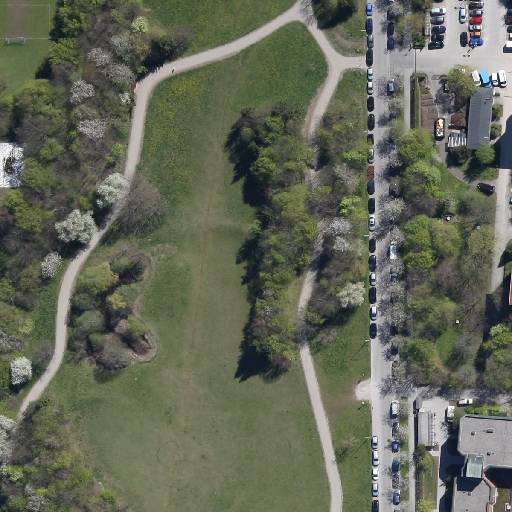
Referring expression: sidewalk along with tree